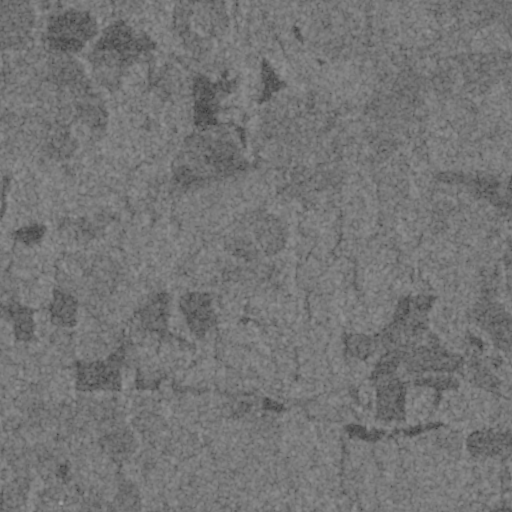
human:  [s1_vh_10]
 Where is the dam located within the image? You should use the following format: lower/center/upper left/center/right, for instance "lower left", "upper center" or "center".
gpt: The dam is located in the lower right of the image.
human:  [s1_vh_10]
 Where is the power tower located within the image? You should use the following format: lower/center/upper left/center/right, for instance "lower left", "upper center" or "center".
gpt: There is no power tower in the image.

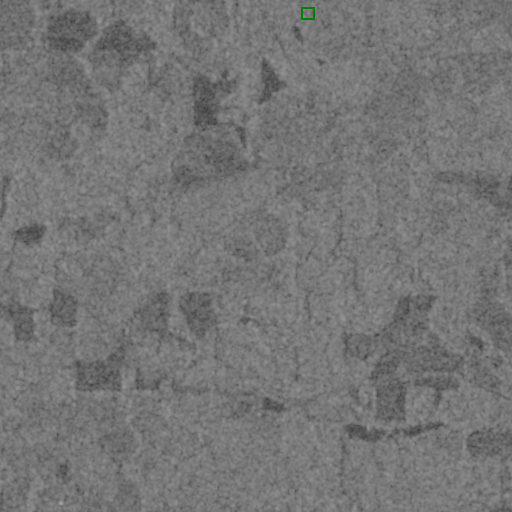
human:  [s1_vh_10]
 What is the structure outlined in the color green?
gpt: The structure outlined in green is a park.
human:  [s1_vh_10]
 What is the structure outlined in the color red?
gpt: There is no red outline.